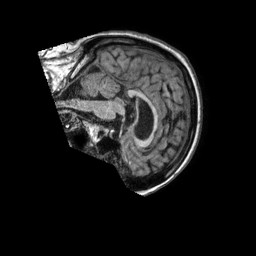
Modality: T1w
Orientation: sagittal
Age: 77
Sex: female
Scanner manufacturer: philips
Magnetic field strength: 1.5 T
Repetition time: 0.007053 s
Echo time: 0.0032 s